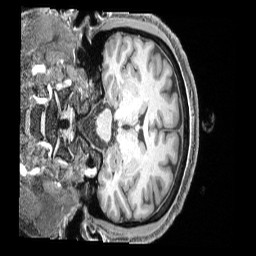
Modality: T1w
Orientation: coronal
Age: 48
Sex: male
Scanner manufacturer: siemens
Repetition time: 2.4 s
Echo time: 0.00231 s